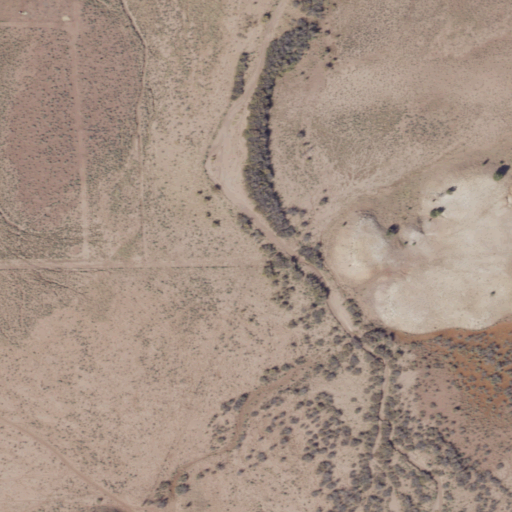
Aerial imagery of plain(s) in Arizona named Cheney Flat containing shrub and woody wetlands